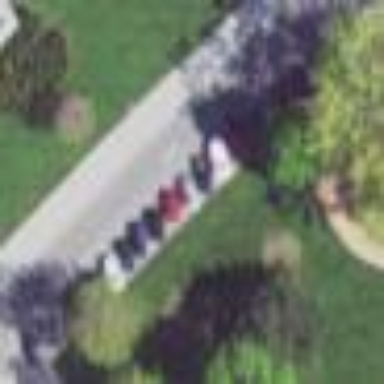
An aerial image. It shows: Street-side parking area with asphalt surface.